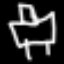
Label: chair